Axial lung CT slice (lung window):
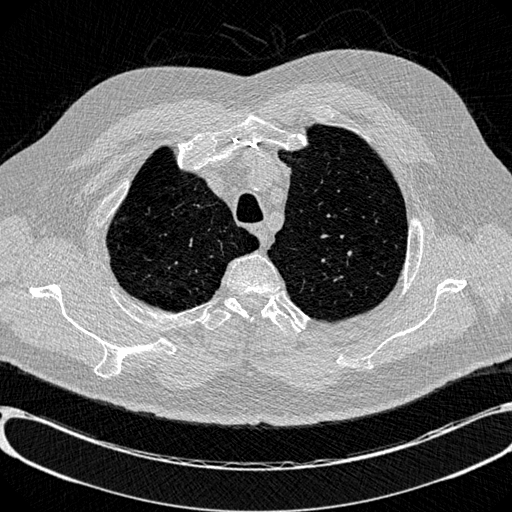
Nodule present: no